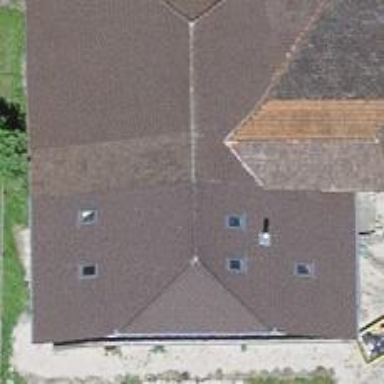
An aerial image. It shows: Farm building.